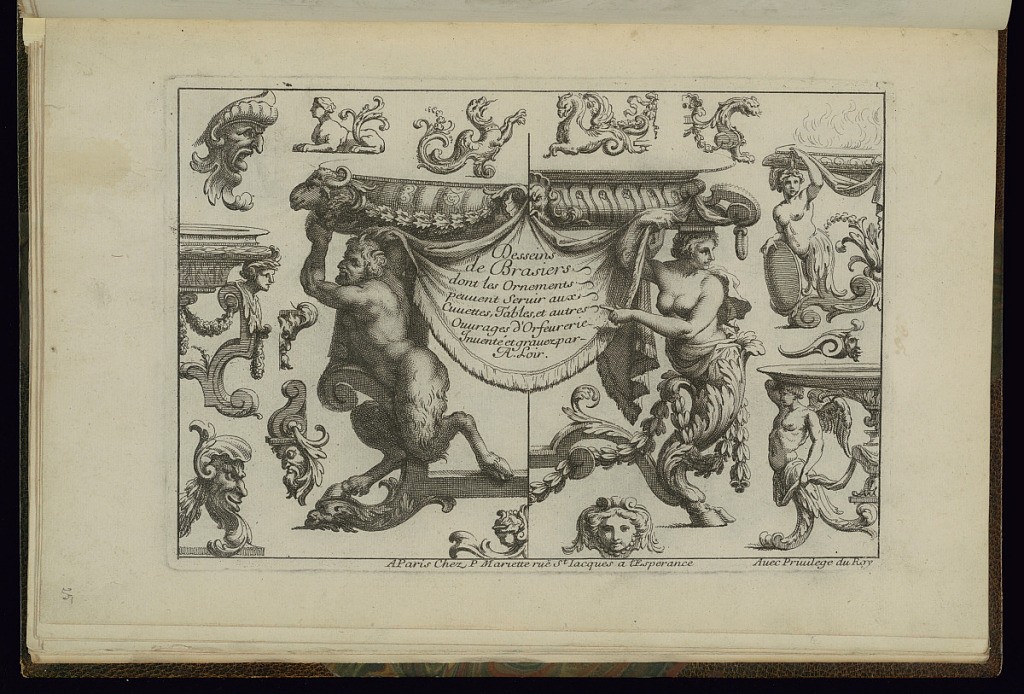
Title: Title Page
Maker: Alexis Loir, French, 1640 - 1713
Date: ca.1660–1713
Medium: Engraving on paper
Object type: Print
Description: Title page and designs for braziers and ornament featuring masks (mascarons), terminal figures, sphynx, lions, griffins, angles, female torso's, satyrs, festoons of leaves, shells, wave pattern, foliate scrolls, and scrolling leaf (rinceaux) motifs. The title is lettered in the center over a draped textile.